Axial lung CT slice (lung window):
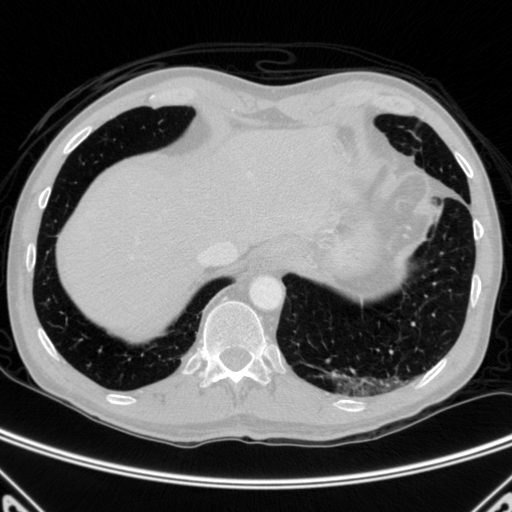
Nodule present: no